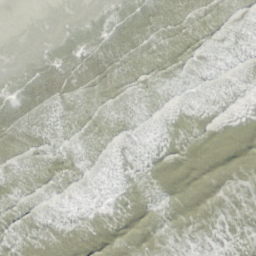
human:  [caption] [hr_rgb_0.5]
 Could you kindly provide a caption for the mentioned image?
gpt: The waves come over again and again to the sand beach and throw up white foam .

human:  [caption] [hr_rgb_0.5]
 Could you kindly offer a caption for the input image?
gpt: The waves slapping a white sand beach .

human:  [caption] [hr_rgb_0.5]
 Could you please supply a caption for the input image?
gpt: The waves violently slapping a white sand beach over and over again .

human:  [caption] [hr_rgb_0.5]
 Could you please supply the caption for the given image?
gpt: This is a beach with blue sea and sand .

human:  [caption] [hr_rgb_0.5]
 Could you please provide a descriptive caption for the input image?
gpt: The waves slapping a white sand beach over and over again .